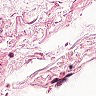
Metastatic tissue present: no